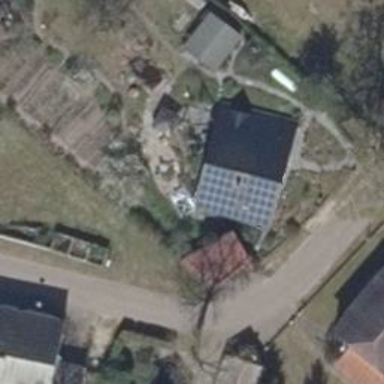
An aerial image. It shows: Small solar photovoltaic panel generator is producing electricity.